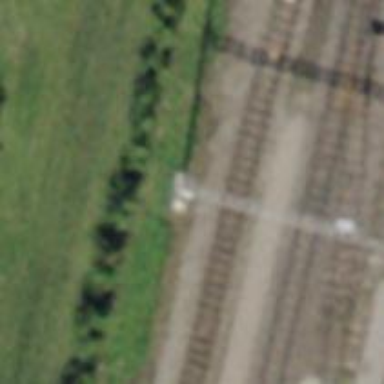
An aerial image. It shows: Power pole.